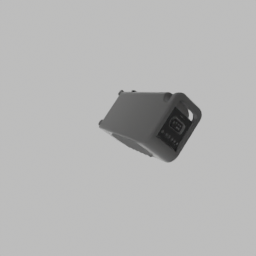
Label: appliances